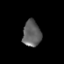
Tissue: prostate
Cell type: Epithelial cells
Senescence score: 0.3525
Nuclear area (px): 467
Mean DAPI intensity: 96.848